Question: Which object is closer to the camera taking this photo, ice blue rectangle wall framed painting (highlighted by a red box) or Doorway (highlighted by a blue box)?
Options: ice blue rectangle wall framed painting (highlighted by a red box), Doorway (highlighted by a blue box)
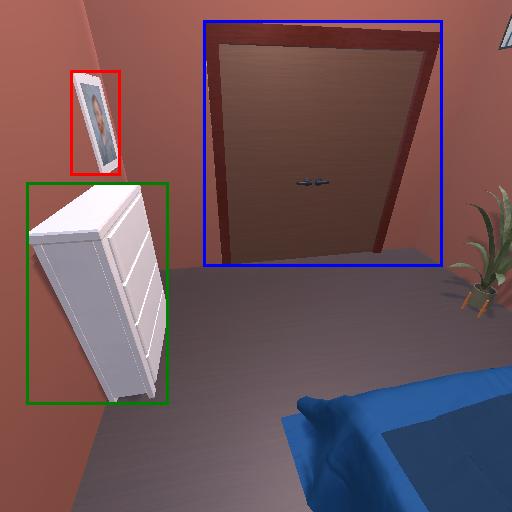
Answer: ice blue rectangle wall framed painting (highlighted by a red box)